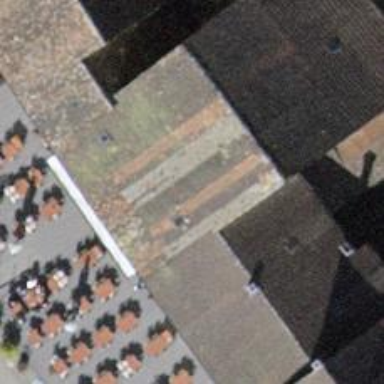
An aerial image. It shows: Restaurant.